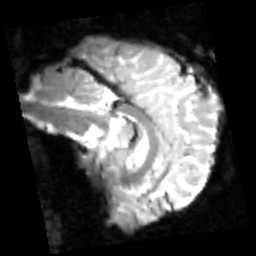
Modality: inplaneT2
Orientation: sagittal
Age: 20
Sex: female